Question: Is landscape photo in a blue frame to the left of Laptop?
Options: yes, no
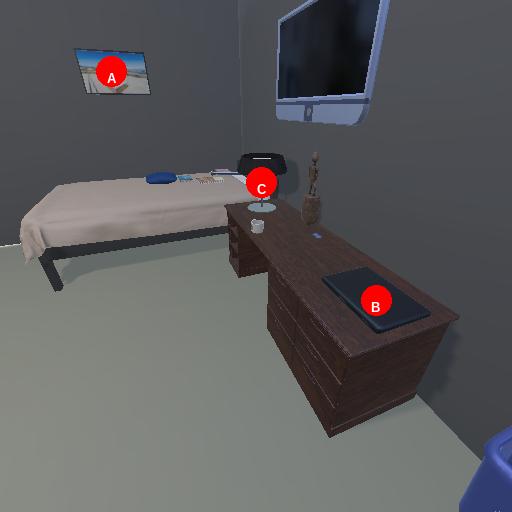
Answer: yes